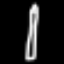
Label: pencil